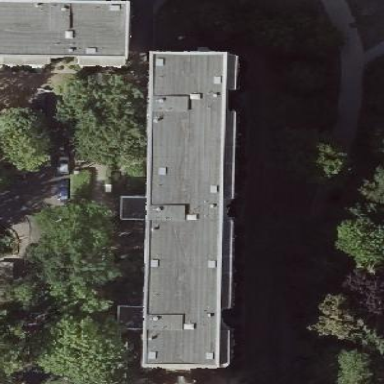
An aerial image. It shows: Building with apartments and flat roof.